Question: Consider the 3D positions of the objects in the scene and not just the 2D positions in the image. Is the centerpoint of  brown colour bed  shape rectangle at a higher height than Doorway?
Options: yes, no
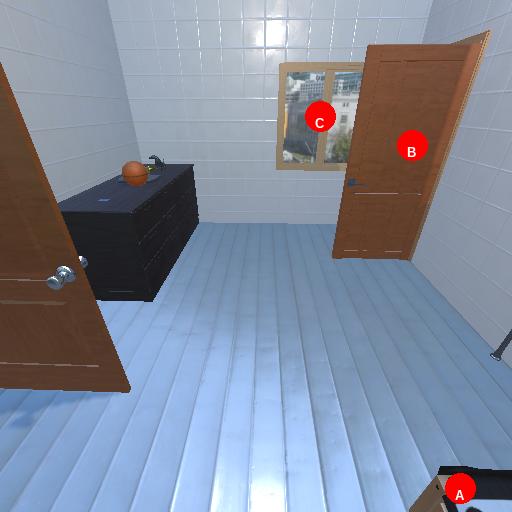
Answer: yes